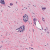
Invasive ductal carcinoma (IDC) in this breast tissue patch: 1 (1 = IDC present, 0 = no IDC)